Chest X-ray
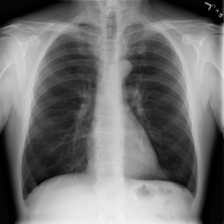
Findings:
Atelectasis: negative
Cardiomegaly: negative
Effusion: negative
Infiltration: positive
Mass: negative
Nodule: negative
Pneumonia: negative
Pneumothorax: negative
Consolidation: negative
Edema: negative
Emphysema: negative
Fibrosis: negative
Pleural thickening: negative
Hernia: negative